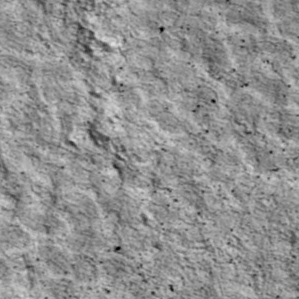
Label: non_frost